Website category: jobs
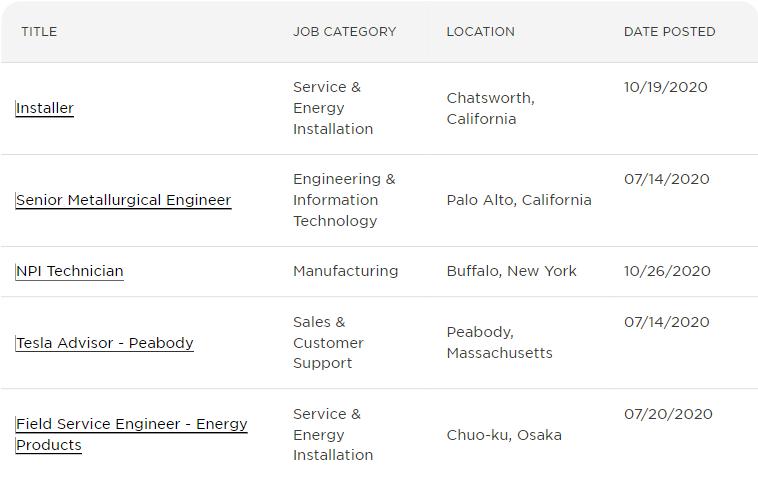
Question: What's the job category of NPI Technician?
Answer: Manufacturing

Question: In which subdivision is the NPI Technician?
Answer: Manufacturing

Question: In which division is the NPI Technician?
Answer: Manufacturing

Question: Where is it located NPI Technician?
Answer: Manufacturing

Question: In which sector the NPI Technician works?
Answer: Manufacturing

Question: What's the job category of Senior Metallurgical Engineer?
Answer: Engineering & Information Technology

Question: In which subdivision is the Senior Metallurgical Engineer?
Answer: Engineering & Information Technology

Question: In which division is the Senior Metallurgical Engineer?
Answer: Engineering & Information Technology

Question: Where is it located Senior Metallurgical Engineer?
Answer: Engineering & Information Technology

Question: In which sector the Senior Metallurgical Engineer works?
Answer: Engineering & Information Technology

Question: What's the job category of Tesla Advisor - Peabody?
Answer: Sales & Customer Support

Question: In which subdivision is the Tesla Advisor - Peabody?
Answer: Sales & Customer Support

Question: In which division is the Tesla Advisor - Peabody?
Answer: Sales & Customer Support

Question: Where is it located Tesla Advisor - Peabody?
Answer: Sales & Customer Support

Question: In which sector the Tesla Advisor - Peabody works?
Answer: Sales & Customer Support

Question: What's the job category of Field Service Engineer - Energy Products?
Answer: Service & Energy Installation

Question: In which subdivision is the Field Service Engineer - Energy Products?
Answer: Service & Energy Installation

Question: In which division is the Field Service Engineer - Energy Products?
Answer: Service & Energy Installation

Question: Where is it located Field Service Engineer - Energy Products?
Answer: Service & Energy Installation

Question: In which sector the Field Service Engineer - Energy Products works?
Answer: Service & Energy Installation

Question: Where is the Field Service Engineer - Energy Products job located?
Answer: Chuo-ku, Osaka

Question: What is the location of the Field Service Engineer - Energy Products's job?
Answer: Chuo-ku, Osaka

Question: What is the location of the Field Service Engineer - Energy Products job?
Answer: Chuo-ku, Osaka

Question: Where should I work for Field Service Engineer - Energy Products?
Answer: Chuo-ku, Osaka

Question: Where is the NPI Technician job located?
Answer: Buffalo, New York

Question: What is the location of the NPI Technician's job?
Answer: Buffalo, New York

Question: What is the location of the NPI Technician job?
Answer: Buffalo, New York

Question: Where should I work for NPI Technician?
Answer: Buffalo, New York

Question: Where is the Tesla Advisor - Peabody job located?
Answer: Peabody, Massachusetts

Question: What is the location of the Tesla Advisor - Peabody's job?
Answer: Peabody, Massachusetts

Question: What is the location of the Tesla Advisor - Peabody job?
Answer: Peabody, Massachusetts

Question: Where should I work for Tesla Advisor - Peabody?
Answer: Peabody, Massachusetts

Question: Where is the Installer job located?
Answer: Chatsworth, California

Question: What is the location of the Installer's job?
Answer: Chatsworth, California

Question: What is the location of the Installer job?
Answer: Chatsworth, California

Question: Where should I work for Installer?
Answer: Chatsworth, California

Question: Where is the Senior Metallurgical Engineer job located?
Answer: Palo Alto, California

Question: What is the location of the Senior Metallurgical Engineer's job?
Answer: Palo Alto, California

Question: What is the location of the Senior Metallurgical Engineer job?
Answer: Palo Alto, California

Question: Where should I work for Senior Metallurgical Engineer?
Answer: Palo Alto, California

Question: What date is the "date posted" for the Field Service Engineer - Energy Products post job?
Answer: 07/20/2020

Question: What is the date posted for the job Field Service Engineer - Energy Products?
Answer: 07/20/2020

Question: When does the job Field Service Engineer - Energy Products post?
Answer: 07/20/2020

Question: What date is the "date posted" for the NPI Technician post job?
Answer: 10/26/2020

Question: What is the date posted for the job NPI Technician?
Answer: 10/26/2020

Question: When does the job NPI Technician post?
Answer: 10/26/2020

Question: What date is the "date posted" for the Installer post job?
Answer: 10/19/2020

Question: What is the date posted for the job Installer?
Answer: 10/19/2020

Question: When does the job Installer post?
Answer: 10/19/2020

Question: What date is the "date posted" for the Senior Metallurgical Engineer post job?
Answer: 07/14/2020

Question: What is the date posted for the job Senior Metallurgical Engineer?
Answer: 07/14/2020

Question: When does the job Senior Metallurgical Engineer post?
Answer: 07/14/2020

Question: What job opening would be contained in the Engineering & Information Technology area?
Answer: Senior Metallurgical Engineer

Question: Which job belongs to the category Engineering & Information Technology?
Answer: Senior Metallurgical Engineer

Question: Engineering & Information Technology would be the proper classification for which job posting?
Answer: Senior Metallurgical Engineer

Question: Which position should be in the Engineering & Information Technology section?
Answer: Senior Metallurgical Engineer

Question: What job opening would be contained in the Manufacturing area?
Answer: NPI Technician

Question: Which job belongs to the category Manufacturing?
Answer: NPI Technician

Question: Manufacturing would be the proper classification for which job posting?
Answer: NPI Technician

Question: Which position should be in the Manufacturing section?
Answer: NPI Technician

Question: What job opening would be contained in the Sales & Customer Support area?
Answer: Tesla Advisor - Peabody

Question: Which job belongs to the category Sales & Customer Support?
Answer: Tesla Advisor - Peabody

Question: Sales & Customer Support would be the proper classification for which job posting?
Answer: Tesla Advisor - Peabody

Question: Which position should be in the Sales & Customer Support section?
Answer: Tesla Advisor - Peabody